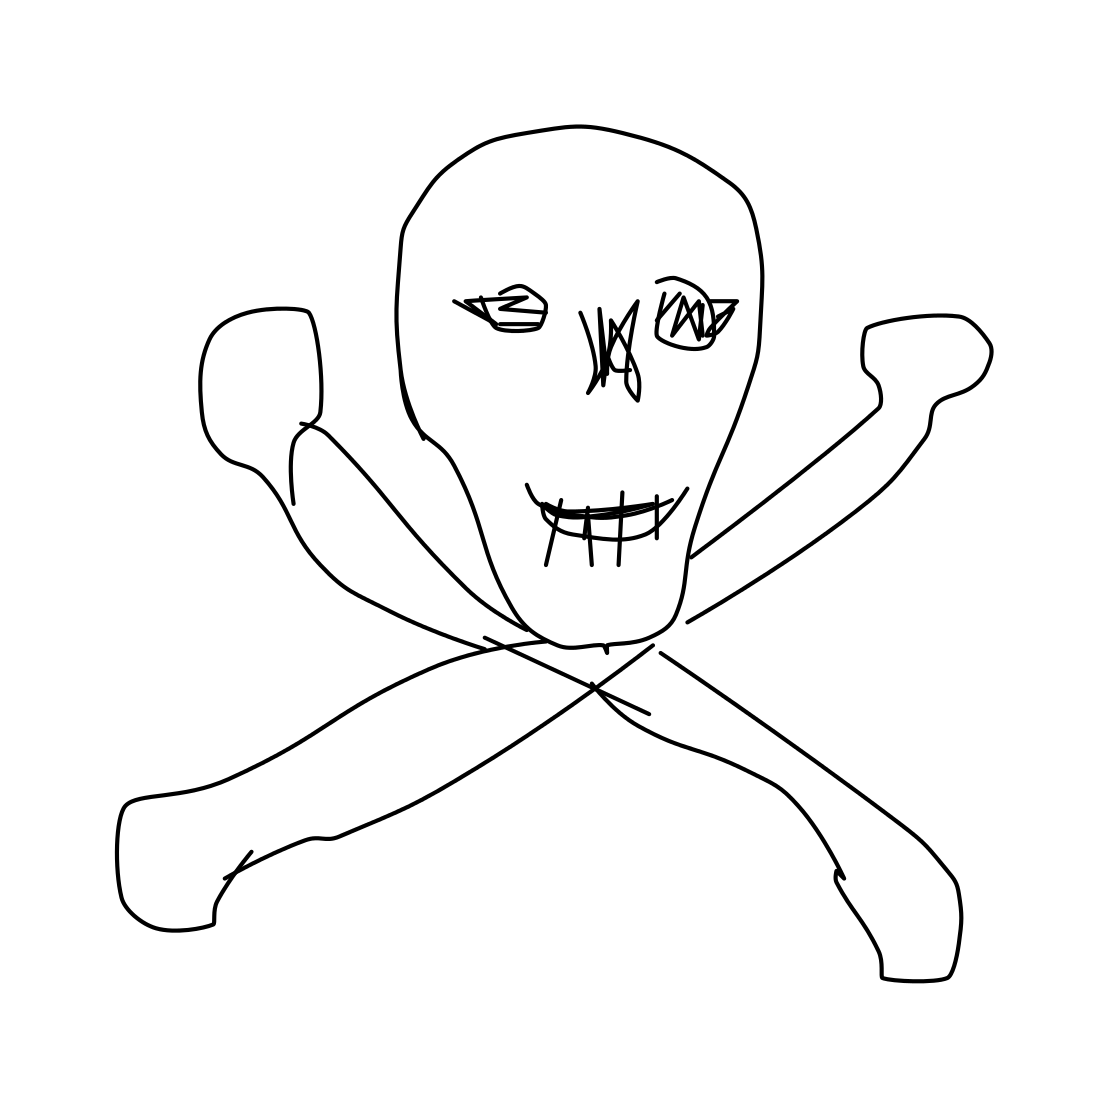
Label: skull